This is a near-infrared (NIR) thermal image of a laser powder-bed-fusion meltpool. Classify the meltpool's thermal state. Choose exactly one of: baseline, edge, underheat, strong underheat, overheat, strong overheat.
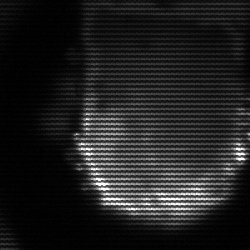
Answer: baseline